Interaction volume radius: 10 \u00c5
Interaction volume height: 10 \u00c5
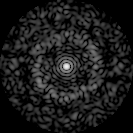
Disorder parameter: 0.8264